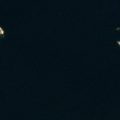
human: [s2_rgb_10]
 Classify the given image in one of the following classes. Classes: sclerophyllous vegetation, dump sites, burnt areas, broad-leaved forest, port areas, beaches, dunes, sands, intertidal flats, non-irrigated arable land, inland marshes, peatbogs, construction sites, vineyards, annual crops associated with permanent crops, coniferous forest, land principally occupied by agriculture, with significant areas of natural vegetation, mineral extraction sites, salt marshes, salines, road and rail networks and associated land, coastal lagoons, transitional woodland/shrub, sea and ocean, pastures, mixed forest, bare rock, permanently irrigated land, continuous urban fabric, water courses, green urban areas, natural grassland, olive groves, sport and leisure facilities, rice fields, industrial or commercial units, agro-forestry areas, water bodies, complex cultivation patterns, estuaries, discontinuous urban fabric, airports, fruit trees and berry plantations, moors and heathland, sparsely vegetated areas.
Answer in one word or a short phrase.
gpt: sea and ocean